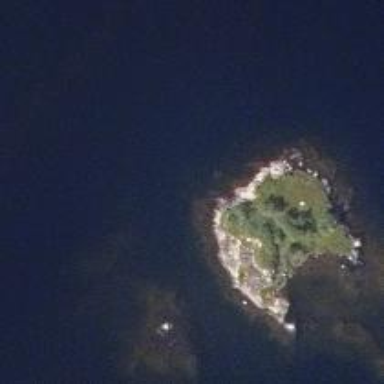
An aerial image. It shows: Islet.